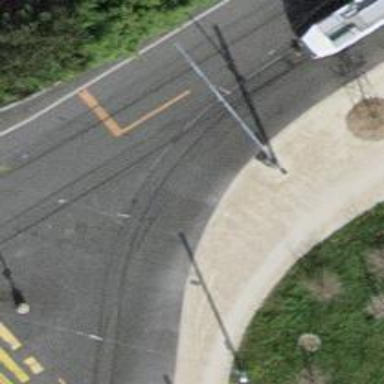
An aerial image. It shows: Tram railway line with electrified contact line.